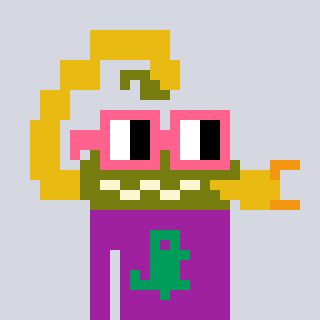
a pixel art character with square pink glasses, a scorpion-shaped head and a magenta-colored body on a cool background